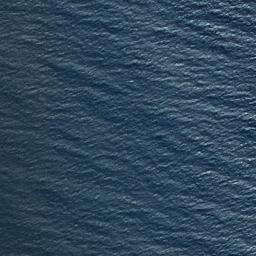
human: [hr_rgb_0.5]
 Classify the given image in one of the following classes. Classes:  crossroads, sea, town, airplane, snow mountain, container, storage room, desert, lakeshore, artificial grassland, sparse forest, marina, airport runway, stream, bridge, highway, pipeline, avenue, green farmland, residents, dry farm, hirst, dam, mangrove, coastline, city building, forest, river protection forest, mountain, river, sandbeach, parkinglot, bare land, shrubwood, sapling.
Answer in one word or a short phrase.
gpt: sea